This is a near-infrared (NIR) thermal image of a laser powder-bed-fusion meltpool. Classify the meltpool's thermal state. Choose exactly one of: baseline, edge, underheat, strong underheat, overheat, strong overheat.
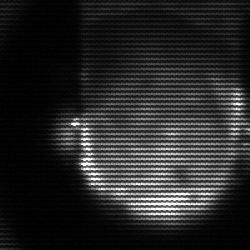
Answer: baseline